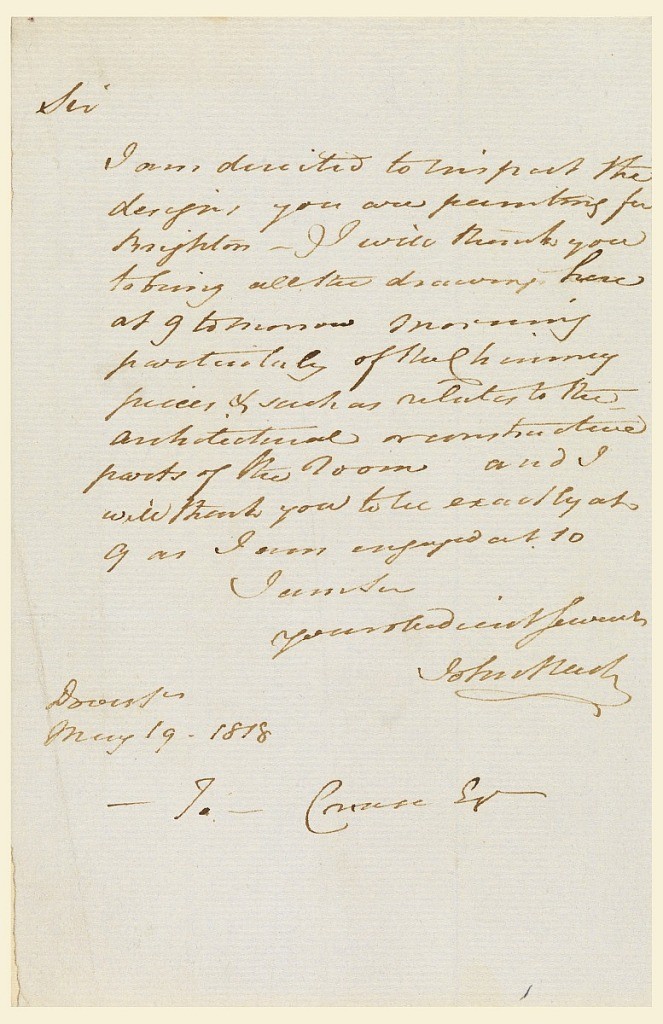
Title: Letter from John Nash to Frederick Crace regarding Brighton Pavilion
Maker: John Nash, 1752 – 1835
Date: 1818
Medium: Pen and brown ink on off-white laid paper
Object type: Document
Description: Letter; several lines of text. Transcription of the letter: Sir/ I am directed to inspect the/ designs you are painting for/Brighton. Iwill thank you/ to bring all the drawings here/ at 9 tomorrow morning/ particularly of the Chimney/ pieces & such as relates to the/ architectural or constructive/ parts of the Room and I /will thank you to be exactly at/ 9 as I am engaged at 10./ I [?]/ yours [?] [?]/ John Nash In lower left: [name of city?]/ May 19 1818; near bottom center: To Crace Esq.